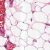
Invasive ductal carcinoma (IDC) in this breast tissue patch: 0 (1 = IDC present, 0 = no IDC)